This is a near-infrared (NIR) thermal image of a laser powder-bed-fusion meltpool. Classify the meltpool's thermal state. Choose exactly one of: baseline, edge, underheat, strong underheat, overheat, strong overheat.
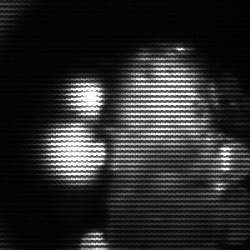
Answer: strong underheat